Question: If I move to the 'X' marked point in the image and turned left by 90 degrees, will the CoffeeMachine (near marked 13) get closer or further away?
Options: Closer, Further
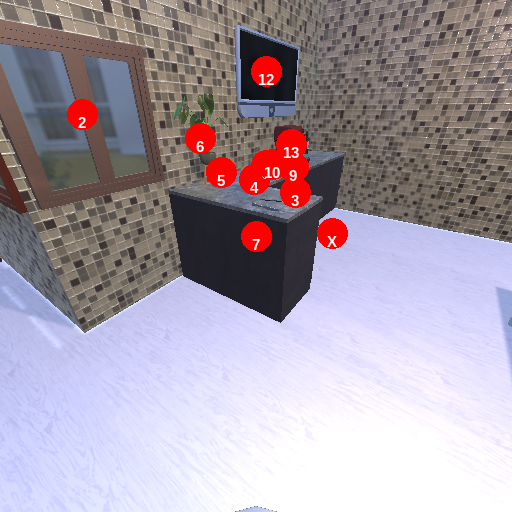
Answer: Closer